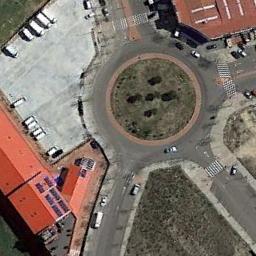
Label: roundabout